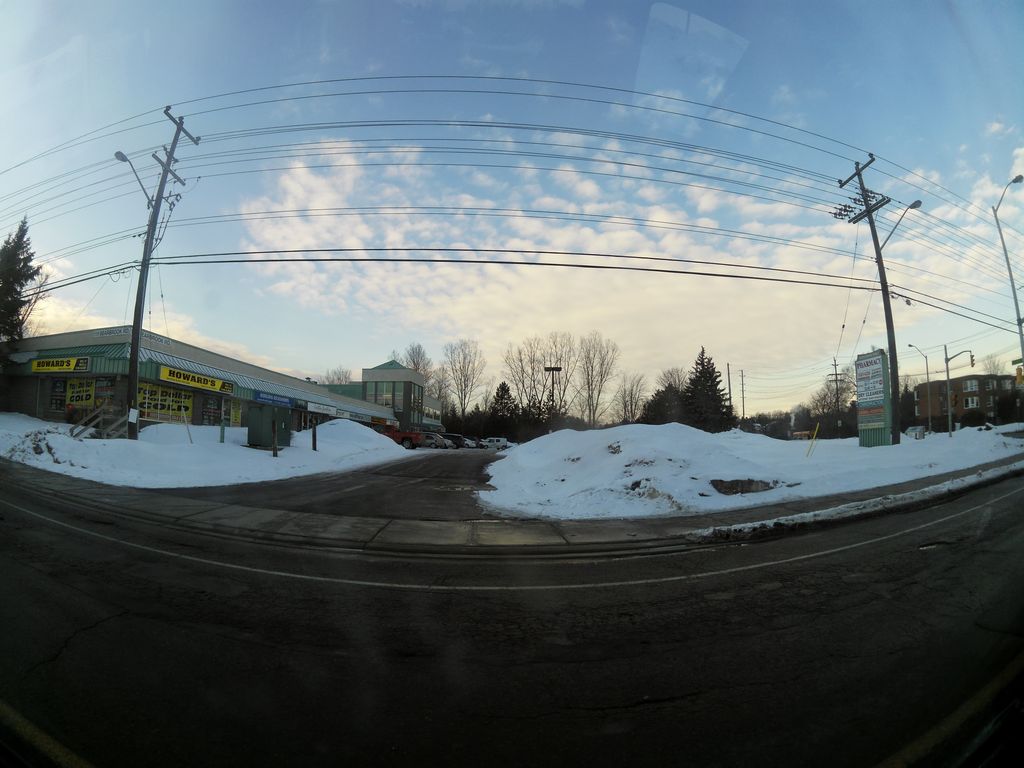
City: ottawa-gatineau